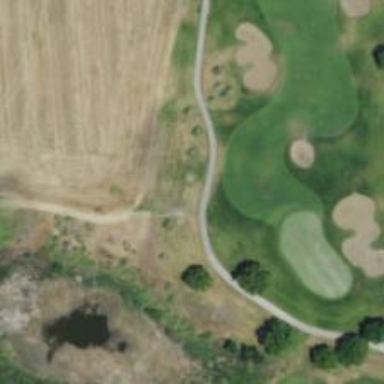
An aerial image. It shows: Service road designated as golf cart path.